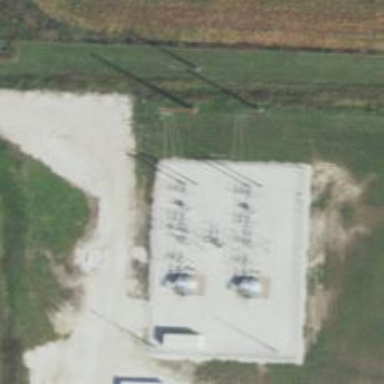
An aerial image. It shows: Switch used for power control.